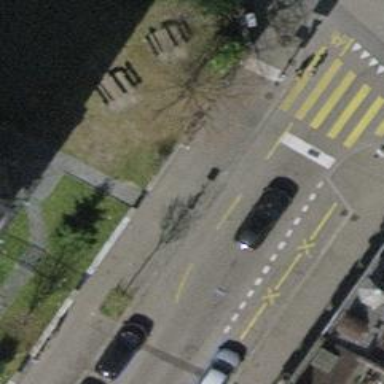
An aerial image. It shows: Residential road with asphalt surface. There is separate sidewalk and opposite cycleway.